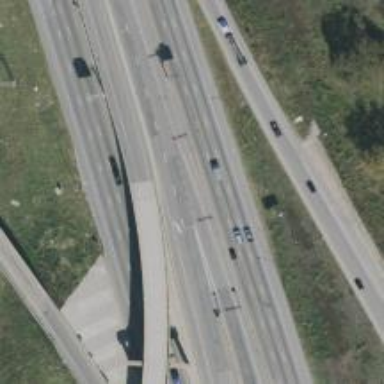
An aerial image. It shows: Asphalt motorway link.